Field crop: maize
Growth stage: 2
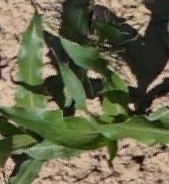
Species: maize